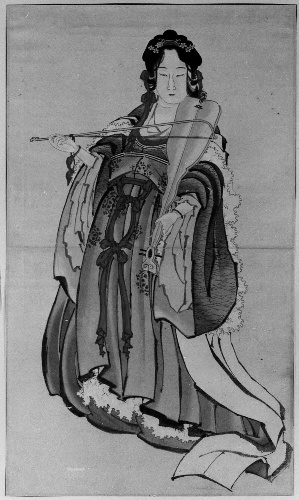
Artist: Katsushika Hokusai
Artist bio: Japanese, Tokyo (Edo) 1760–1849 Tokyo (Edo)
Date: 18th–19th century
Object type: Drawing
Classification: Paintings
Medium: Ink and color on paper
Culture: Japan
Period: Edo period (1615–1868)
Dimensions: 16 1/8 x 9 5/16 in. (41 x 23.7 cm)
Department: Asian Art
Credit line: Gift of Annette Young, in memory of her brother, Innis Young, 1956
Accession year: 1956
Repository: Metropolitan Museum of Art, New York, NY
Tags: Goddess|Musical Instruments